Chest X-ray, PA view. Patient: 26 years old, sex F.
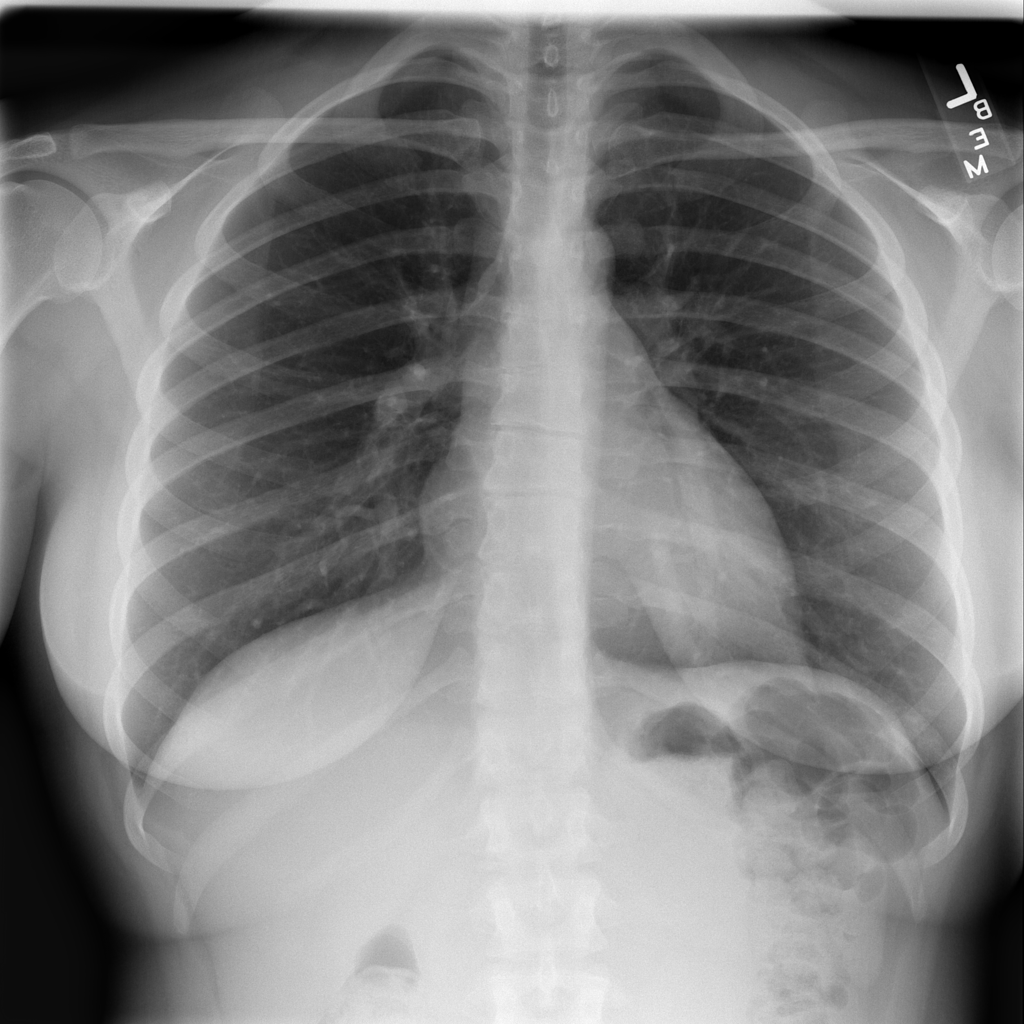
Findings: No Finding